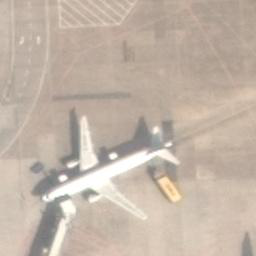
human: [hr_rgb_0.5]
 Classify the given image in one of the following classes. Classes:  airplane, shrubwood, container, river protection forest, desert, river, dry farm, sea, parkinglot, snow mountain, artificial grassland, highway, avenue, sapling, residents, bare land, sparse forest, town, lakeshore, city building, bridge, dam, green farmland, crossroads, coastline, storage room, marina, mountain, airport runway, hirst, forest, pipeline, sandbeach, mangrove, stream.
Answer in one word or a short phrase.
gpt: airplane